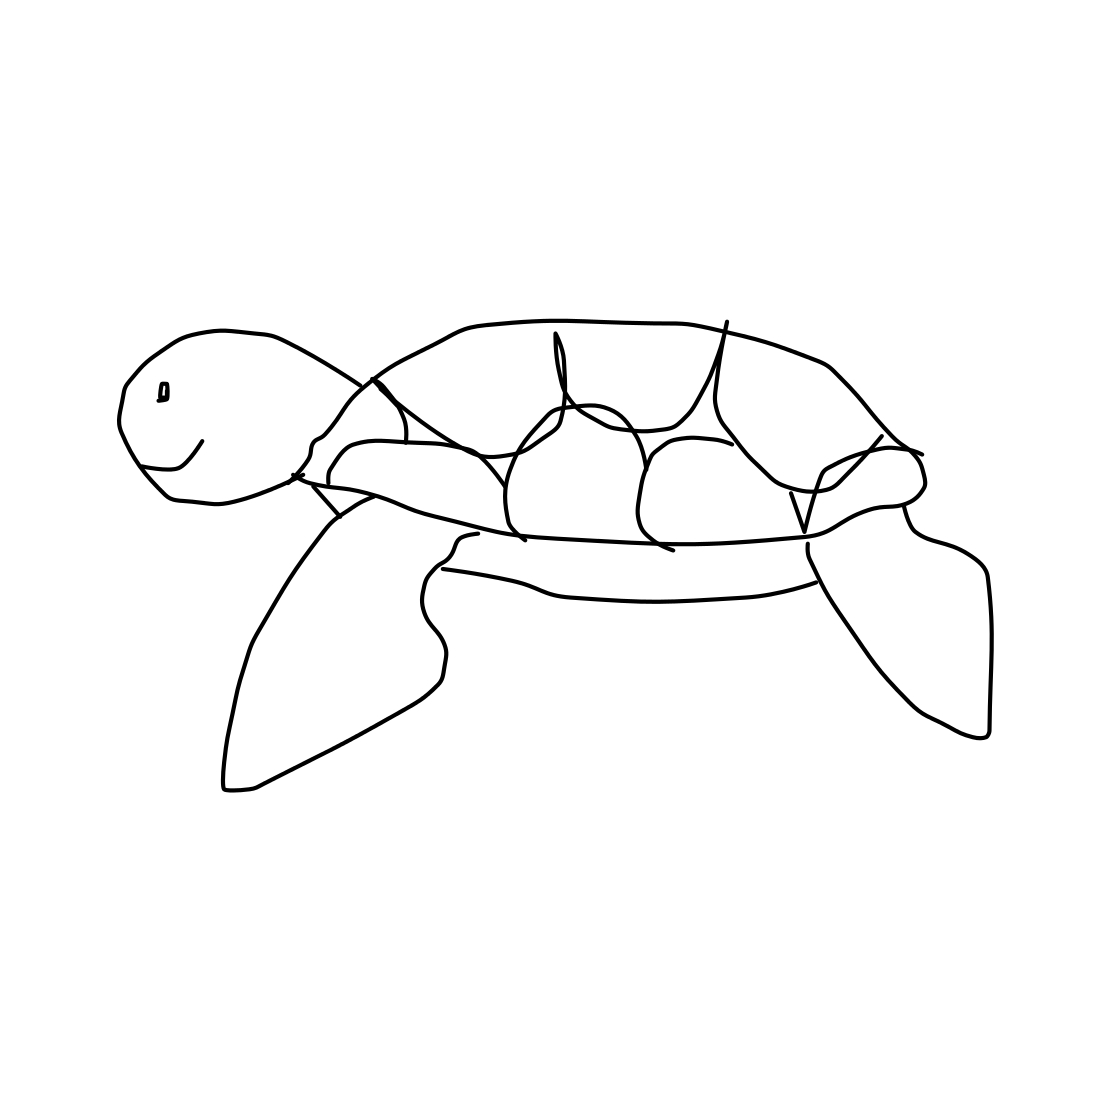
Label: sea turtle